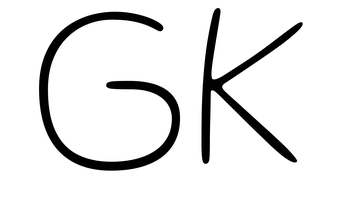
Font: Gluten_Thin